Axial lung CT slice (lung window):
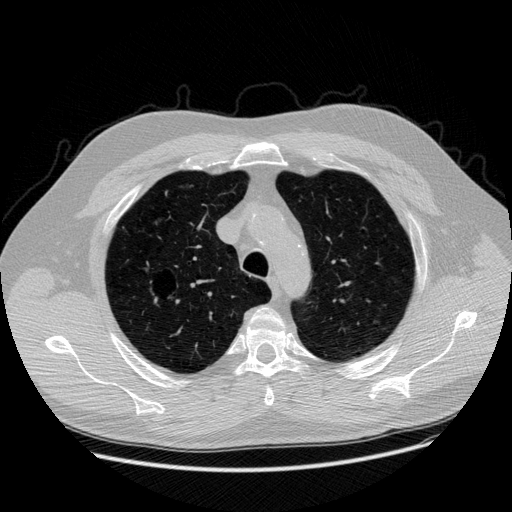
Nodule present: yes
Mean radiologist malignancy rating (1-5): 3